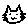
Label: cat